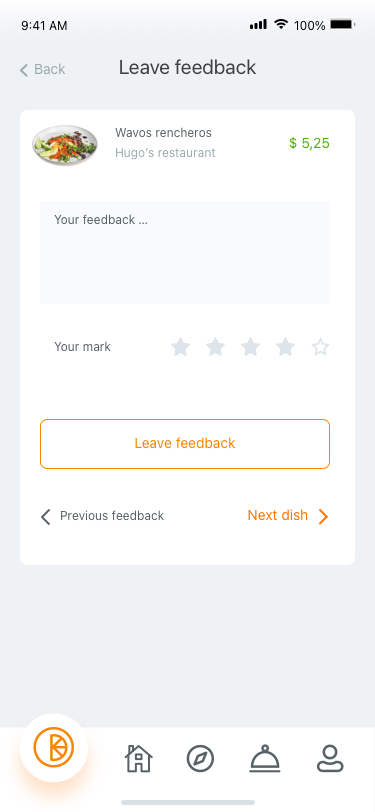
Text in this UI design:
Leave feedback
Back
Your feedback …
Wavos rencheros
Hugo’s restaurant
$ 5,25
Your mark
Leave feedback
Next dish
Previous feedback
100%
9:41 AM